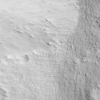
Atmospheric dust classification: not_dusty